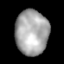
Tissue: lung
Cell type: Epithelial cells
Senescence score: 0.1787
Nuclear area (px): 1451
Mean DAPI intensity: 167.296